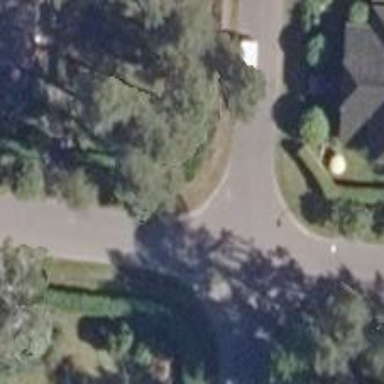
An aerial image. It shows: Residential road with asphalt surface.